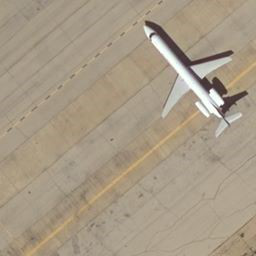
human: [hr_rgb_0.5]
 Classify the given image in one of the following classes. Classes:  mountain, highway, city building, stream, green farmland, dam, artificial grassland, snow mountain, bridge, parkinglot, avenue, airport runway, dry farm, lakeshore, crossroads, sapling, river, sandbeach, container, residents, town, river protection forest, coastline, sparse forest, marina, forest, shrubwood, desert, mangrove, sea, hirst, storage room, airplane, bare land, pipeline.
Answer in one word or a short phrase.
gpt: airplane